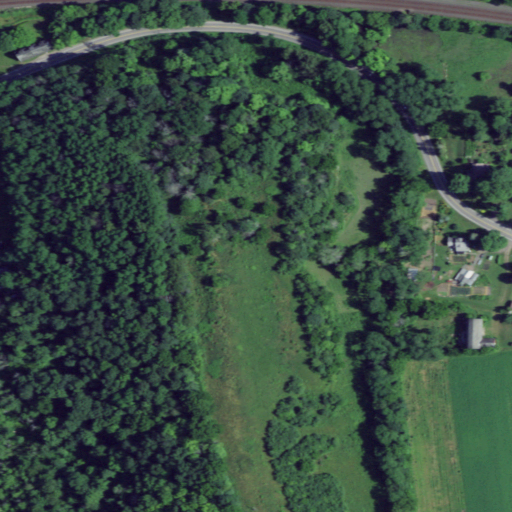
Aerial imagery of mountain in New York named Beals Hill containing deciduous forest, cultivated crops, mixed forest, pasture, open development, woody wetlands, and low intensity development